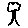
Label: tree